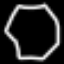
Label: octagon